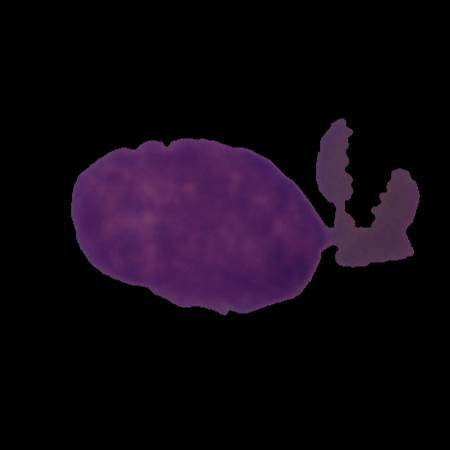
Label: cancer